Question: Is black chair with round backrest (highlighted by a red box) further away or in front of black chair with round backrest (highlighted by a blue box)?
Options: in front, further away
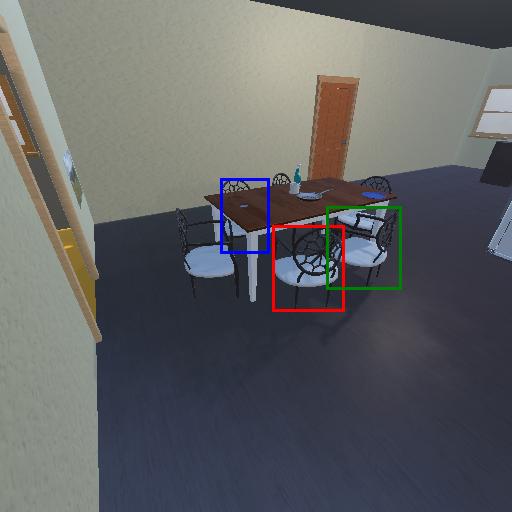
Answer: in front